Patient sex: F
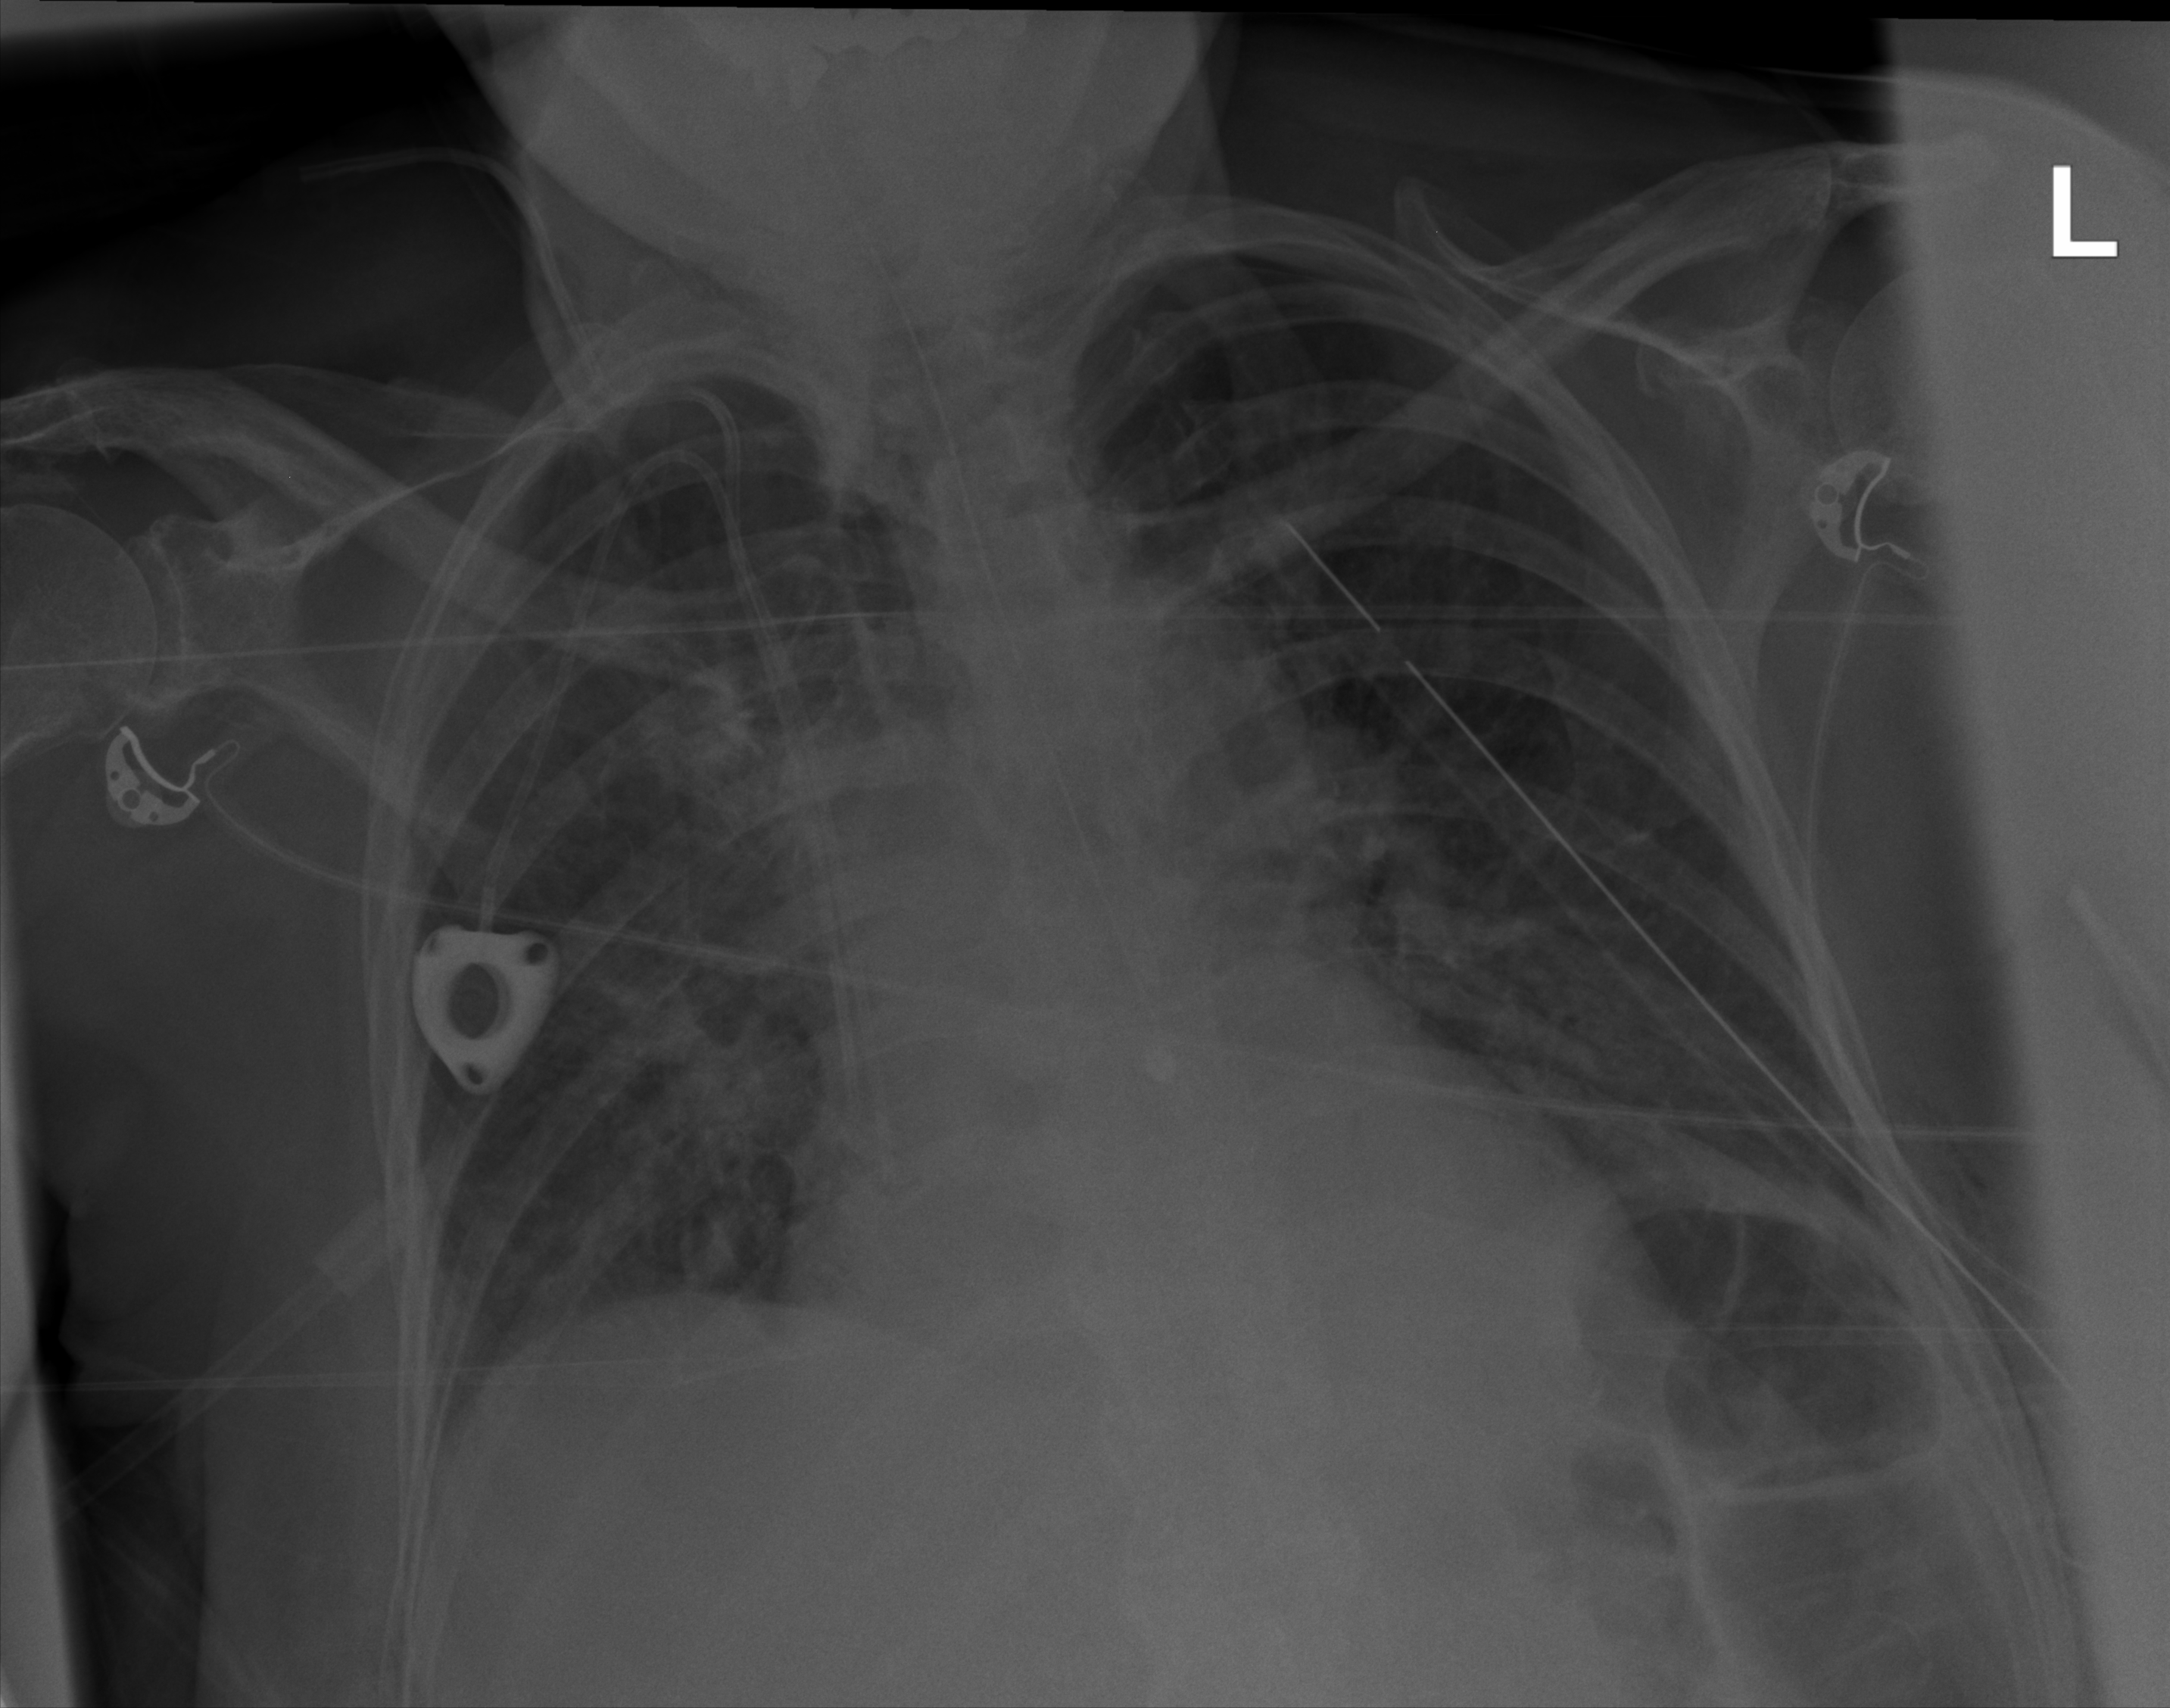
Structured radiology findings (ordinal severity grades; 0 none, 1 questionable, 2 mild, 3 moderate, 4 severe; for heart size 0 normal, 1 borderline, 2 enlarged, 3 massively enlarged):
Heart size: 2
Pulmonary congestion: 2
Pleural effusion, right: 0
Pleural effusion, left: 0
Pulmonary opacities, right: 2
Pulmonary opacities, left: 2
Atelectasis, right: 2
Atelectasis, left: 2